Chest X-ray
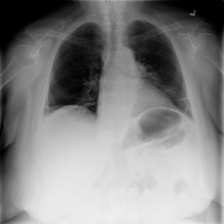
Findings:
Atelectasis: positive
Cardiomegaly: negative
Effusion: negative
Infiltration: negative
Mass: negative
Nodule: negative
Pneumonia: negative
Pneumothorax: negative
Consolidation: negative
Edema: negative
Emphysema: negative
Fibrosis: negative
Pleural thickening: negative
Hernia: negative